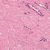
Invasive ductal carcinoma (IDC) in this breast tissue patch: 0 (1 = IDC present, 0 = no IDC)